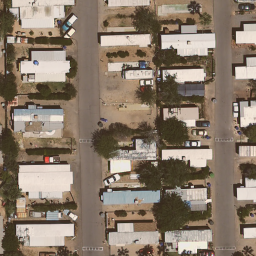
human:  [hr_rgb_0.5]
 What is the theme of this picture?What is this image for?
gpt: mobile home park